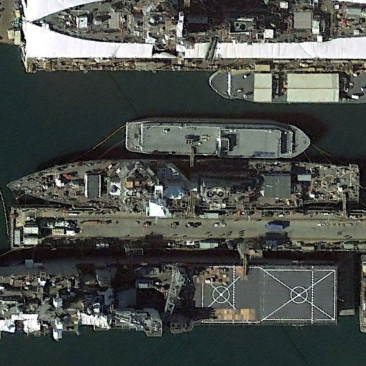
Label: destroyer